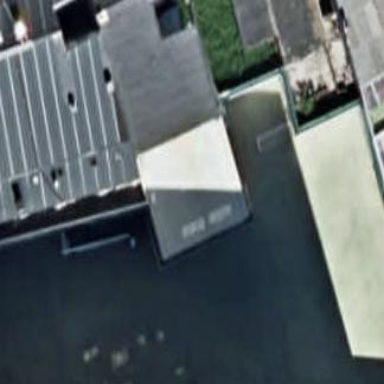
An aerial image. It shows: School building.